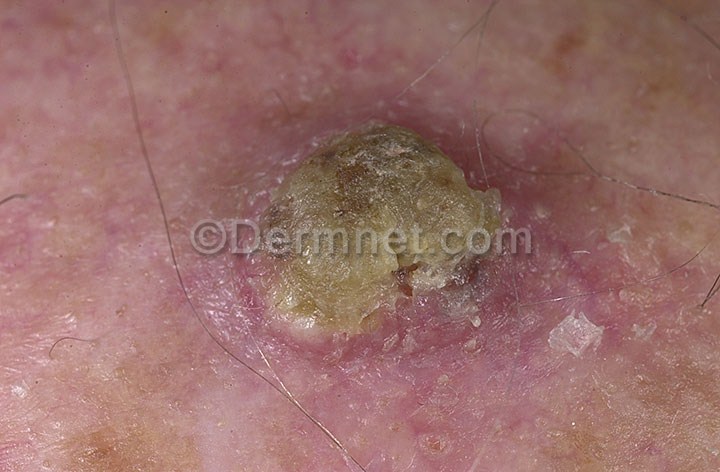
Disease: Seborrheic Keratoses and other Benign Tumors